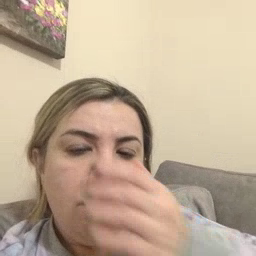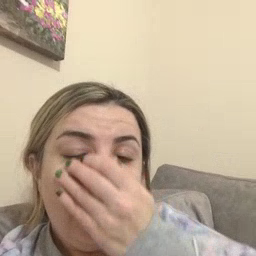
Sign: person